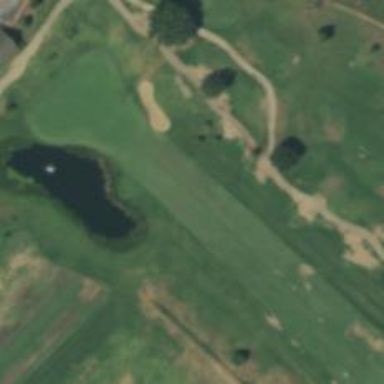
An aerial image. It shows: Golf hole.